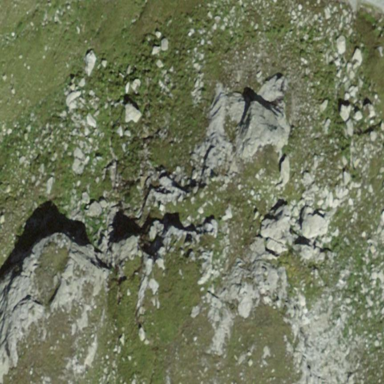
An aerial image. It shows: Landscape dominated by bare rock.